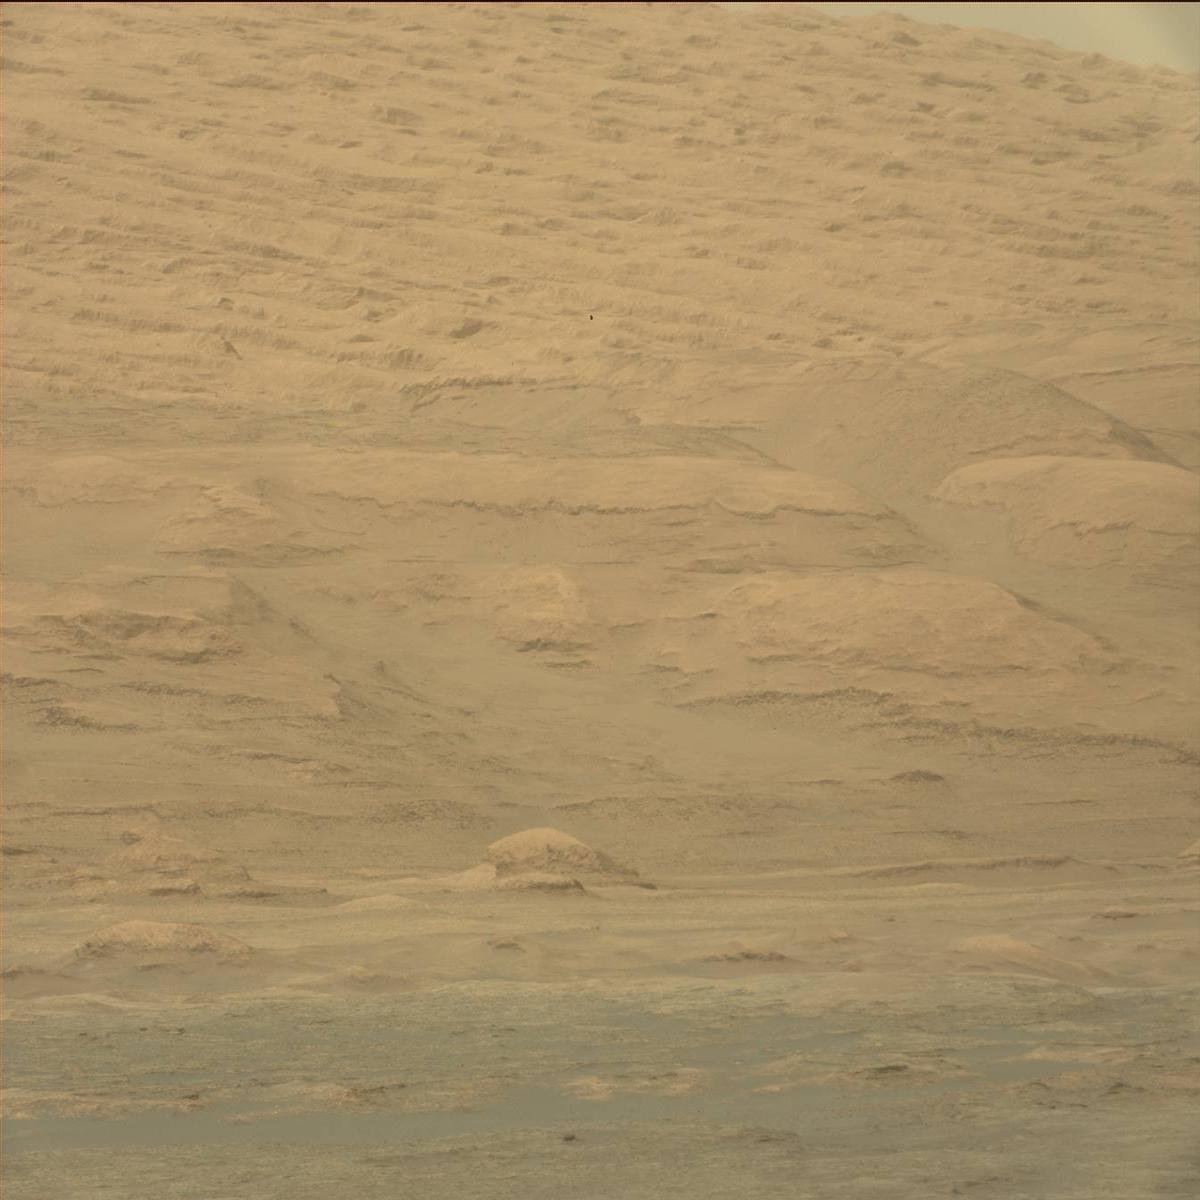
Terrain classes present: Ridge, Sky